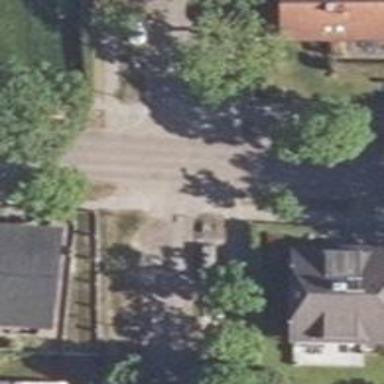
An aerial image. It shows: Footway.